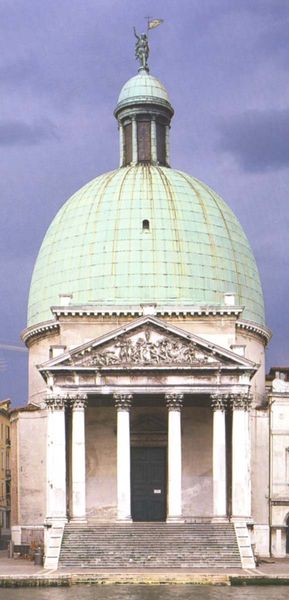
Titel: Venedig, S. Simone e Giuda
Künstler: Giovanni Antonio Scalforotto
Standort: Venedig, S. Simone e Giuda (EU - I - Venetien)
Schlagwörter: himmel, wasser, wolken, dreieck, fenster, laterne, straße, säulen, tür, häuser, kanal, kirche, figur, klassizismus, england, rund, turm, skulptur, statue, relief, fassaden, fahne, giebel, figuren, kuppel, treppe, treppen, stufen, podest, tor, foto, wände, eingang, gehsteig, kreuz, dom, kupfer, photo, portal, ionisch, porticus, tempel, postament, london, vordach, gibel, korintisch, tympanon, triglyphen, patina, stiege, freimaurer, glyphen, grünspan, kupferdach, goldenes dreieck, phi, zahnfris, uze